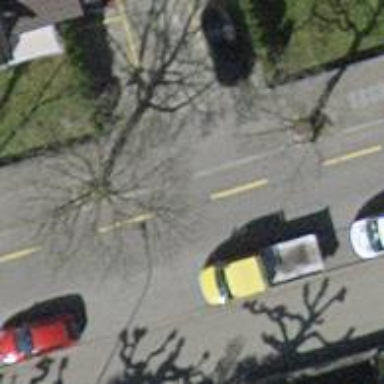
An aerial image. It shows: Residential road with asphalt surface. There is sidewalk on the left side and opposite track cycleway on the left.